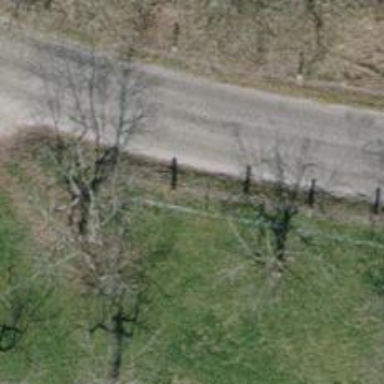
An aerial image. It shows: Unclassified road with asphalt surface.